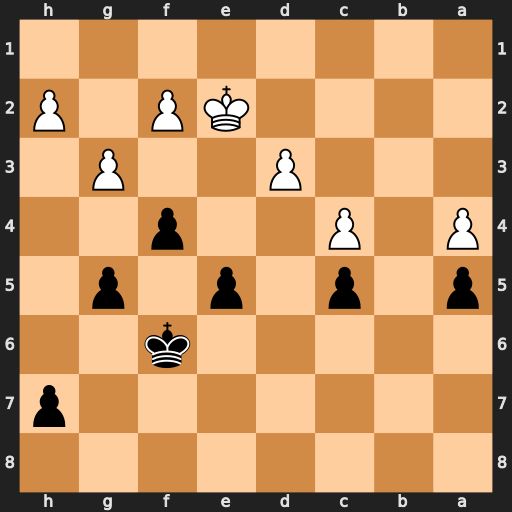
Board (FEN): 8/7p/5k2/p1p1p1p1/P1P2p2/3P2P1/4KP1P/8
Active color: b
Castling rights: -
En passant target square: -
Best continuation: g4 gxf4 exf4 d4 cxd4 Kd3 Ke5